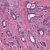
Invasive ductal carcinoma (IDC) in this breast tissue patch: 1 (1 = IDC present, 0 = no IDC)